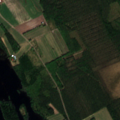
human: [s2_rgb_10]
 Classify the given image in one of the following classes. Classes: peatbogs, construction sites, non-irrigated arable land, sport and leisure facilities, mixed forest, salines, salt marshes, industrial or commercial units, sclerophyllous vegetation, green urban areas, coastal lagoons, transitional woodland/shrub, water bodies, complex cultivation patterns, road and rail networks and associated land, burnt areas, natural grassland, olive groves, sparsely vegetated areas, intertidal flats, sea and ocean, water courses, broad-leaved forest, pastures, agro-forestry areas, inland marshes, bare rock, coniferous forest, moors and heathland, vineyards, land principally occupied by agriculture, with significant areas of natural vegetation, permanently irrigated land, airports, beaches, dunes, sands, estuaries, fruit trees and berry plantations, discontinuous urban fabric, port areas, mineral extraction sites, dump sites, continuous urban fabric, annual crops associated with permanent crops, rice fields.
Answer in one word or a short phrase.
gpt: non-irrigated arable land, coniferous forest, mixed forest, water bodies